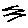
Label: zigzag